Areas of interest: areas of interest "Memorial Hall"
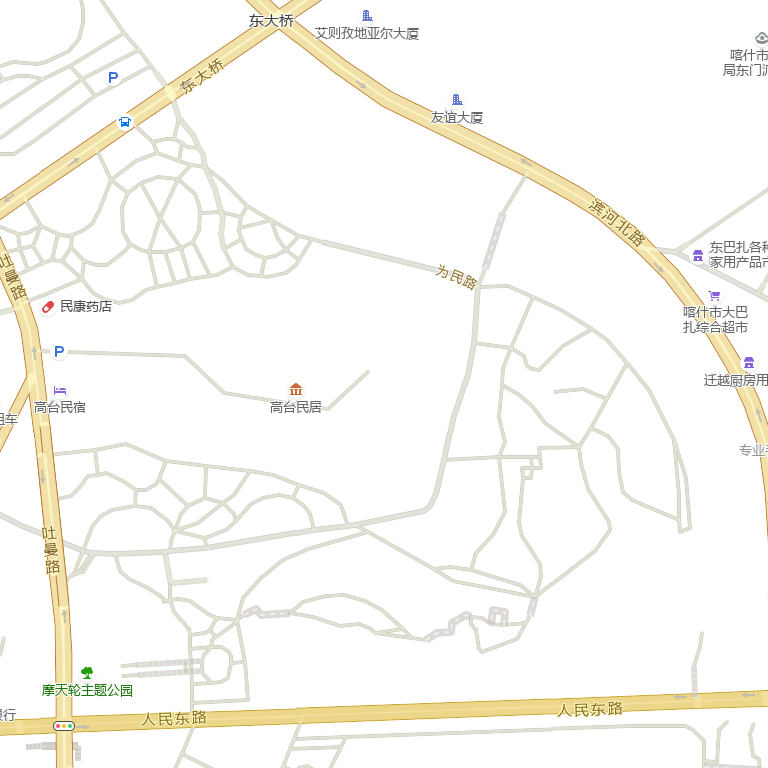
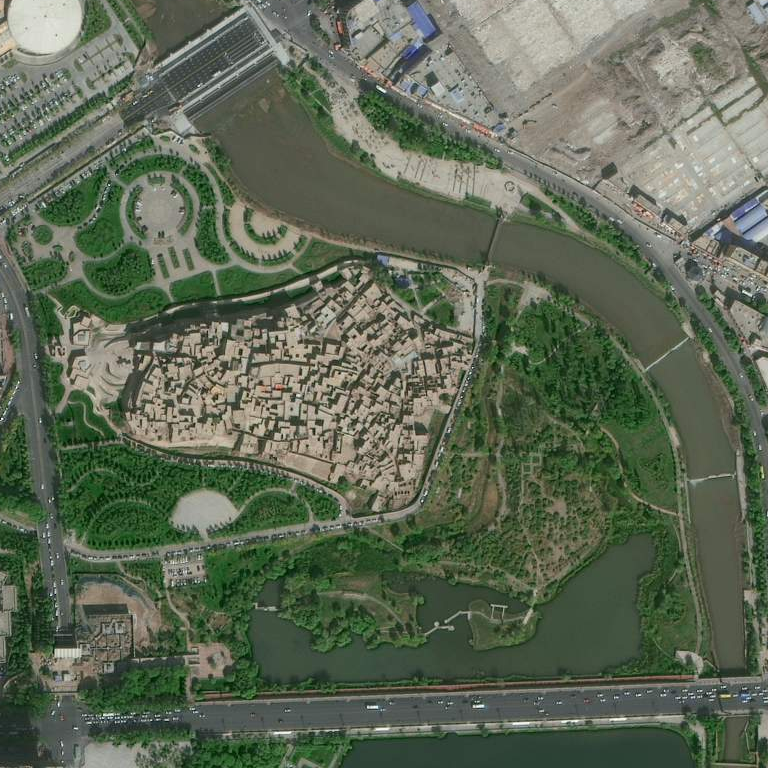